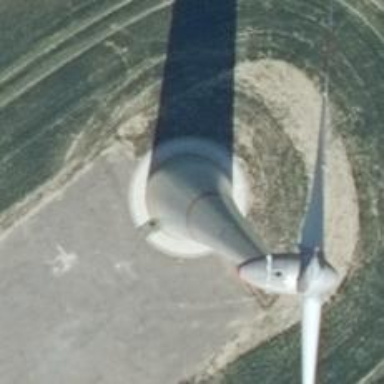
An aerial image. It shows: Wind turbine power generator.